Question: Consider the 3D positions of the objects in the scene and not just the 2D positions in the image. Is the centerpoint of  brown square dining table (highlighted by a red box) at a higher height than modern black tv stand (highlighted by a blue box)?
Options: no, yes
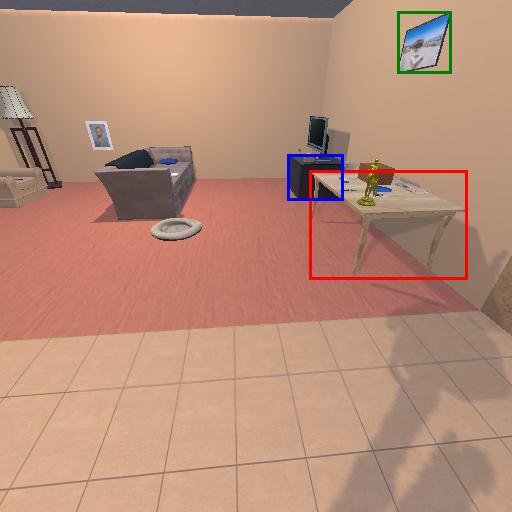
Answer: no